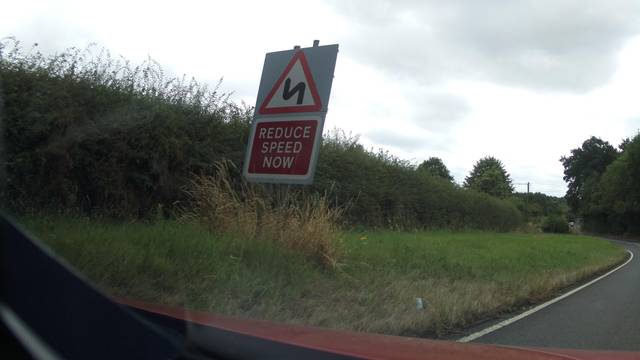
Region: United Kingdom
Coordinates: 52.957, -1.421